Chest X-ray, PA view. Patient: 53 years old, sex M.
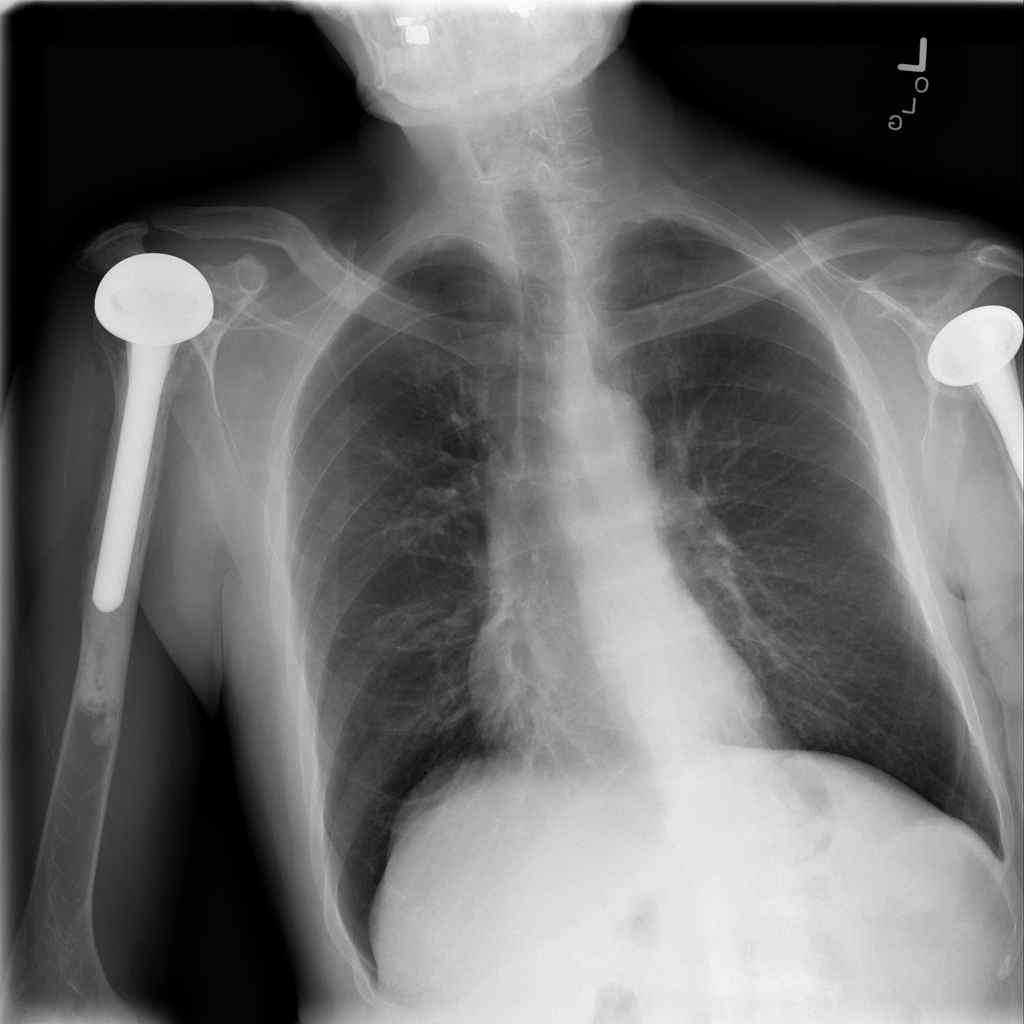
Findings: No Finding